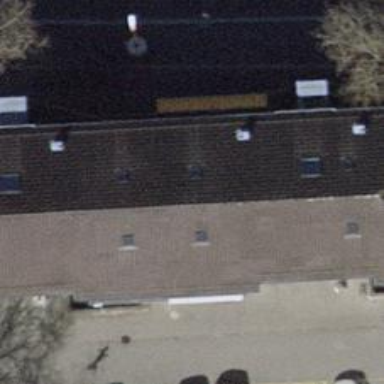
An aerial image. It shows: Restaurant.